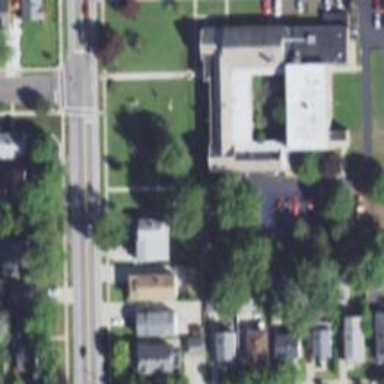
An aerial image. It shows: Community center building.